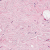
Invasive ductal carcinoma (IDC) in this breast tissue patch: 0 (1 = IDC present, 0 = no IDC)